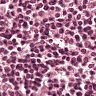
Metastatic tissue present: no